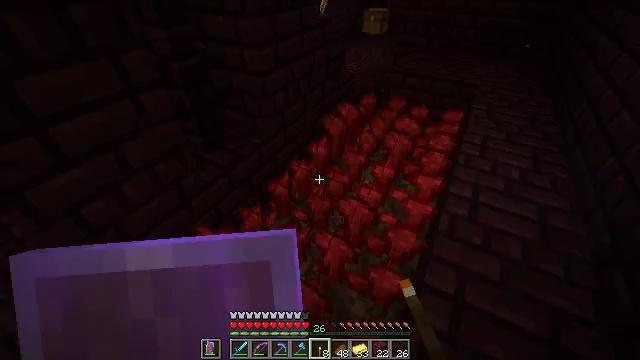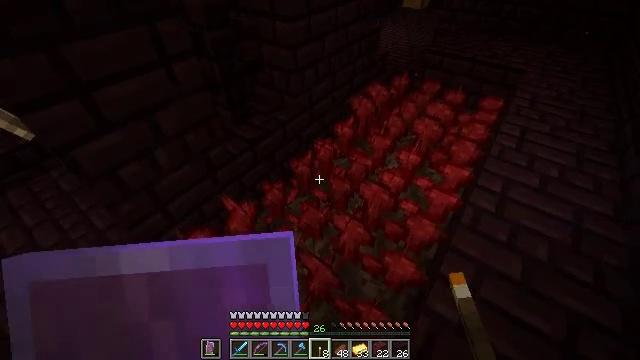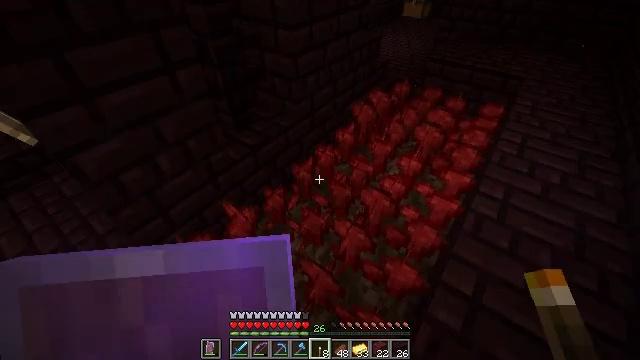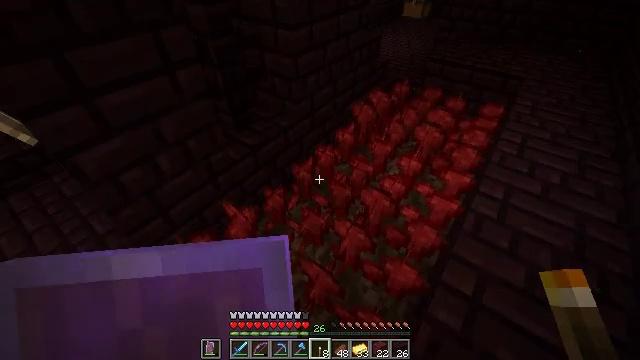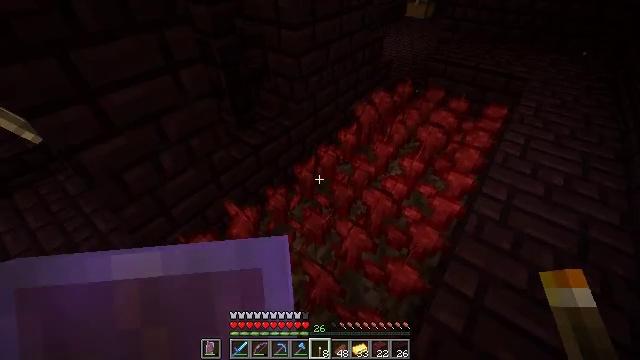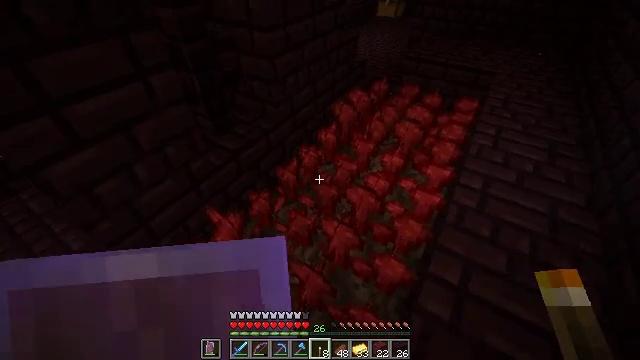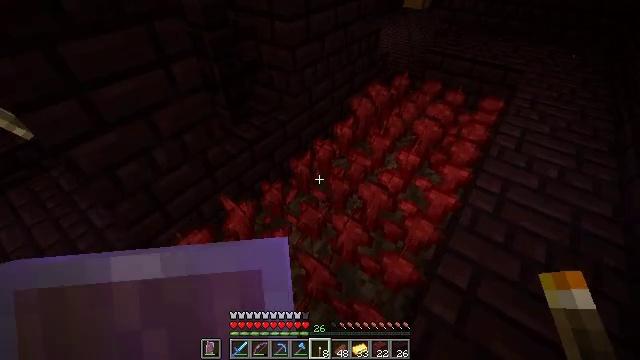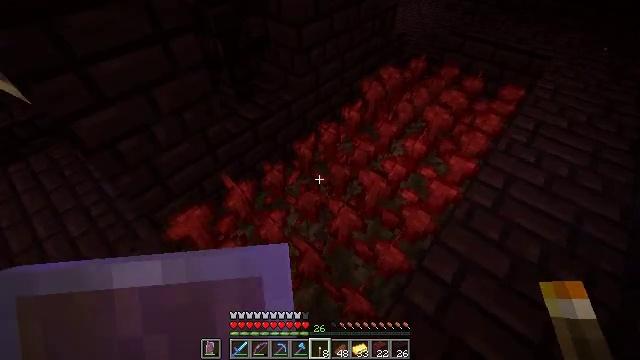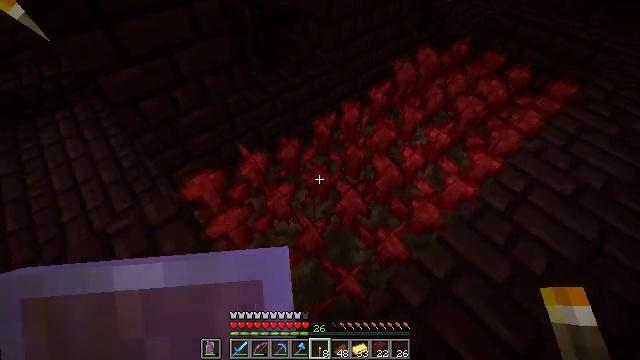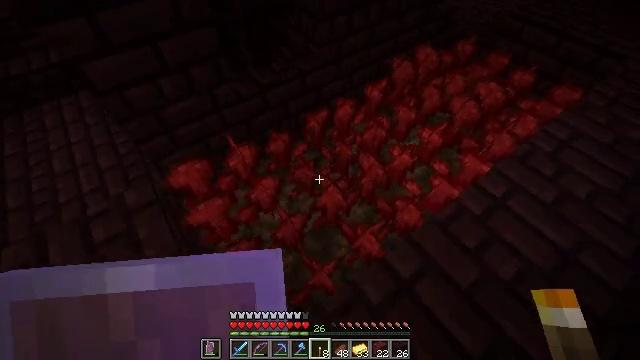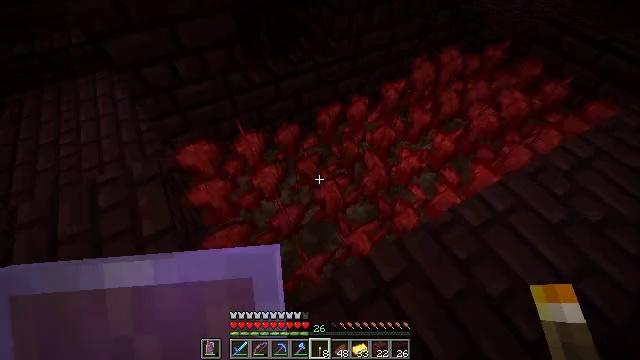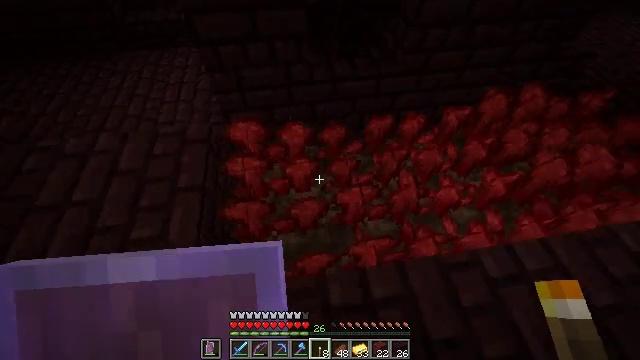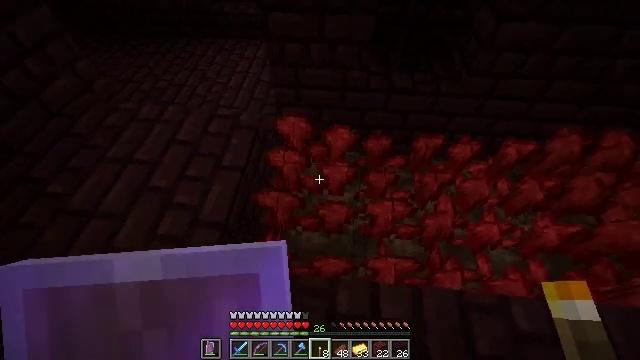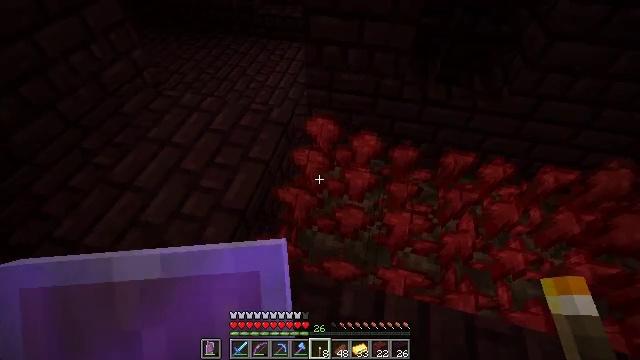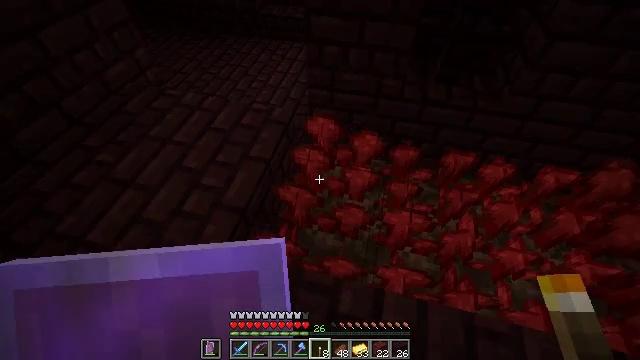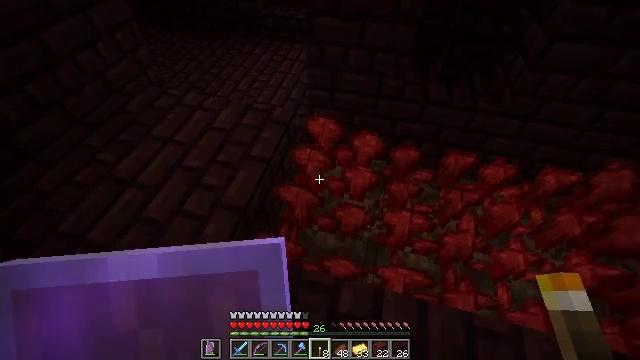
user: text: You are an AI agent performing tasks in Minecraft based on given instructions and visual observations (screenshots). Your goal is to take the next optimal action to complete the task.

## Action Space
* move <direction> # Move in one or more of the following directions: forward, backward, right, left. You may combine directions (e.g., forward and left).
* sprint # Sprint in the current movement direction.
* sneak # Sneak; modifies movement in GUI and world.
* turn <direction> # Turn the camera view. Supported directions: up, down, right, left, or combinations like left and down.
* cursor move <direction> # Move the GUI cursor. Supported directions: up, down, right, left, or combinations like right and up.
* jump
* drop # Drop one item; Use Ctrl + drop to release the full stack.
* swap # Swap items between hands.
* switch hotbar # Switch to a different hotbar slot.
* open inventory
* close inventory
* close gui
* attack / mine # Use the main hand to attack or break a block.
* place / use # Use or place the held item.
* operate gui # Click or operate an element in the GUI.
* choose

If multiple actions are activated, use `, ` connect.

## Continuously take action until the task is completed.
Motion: motion action
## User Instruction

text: Gather nether wart from soul sand farms.
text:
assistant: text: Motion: turn left and down
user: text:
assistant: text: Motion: turn up
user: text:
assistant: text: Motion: no_op
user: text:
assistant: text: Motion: no_op
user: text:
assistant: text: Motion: turn right
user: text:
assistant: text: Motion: move right, turn left and down
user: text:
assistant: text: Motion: move right, turn left and down
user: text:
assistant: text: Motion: move right, turn left and down
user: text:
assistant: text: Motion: move right, turn left
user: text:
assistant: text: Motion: move right, turn left
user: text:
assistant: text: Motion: turn left and up
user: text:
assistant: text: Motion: turn left and up
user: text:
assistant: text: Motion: turn left and up
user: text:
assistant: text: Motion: no_op
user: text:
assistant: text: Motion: no_op
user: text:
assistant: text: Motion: turn up, switch to hotbar 3
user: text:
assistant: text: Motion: turn up, switch to hotbar 3
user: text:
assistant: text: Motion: switch to hotbar 3
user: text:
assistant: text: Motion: no_op
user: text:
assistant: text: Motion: attack / mine
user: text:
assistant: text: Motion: attack / mine
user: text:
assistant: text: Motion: turn right and down
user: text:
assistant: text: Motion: turn down
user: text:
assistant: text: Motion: no_op
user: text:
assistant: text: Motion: no_op
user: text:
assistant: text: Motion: attack / mine
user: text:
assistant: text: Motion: attack / mine
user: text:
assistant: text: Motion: turn right
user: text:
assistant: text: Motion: move right, turn right and up
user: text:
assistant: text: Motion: move right, turn right and up